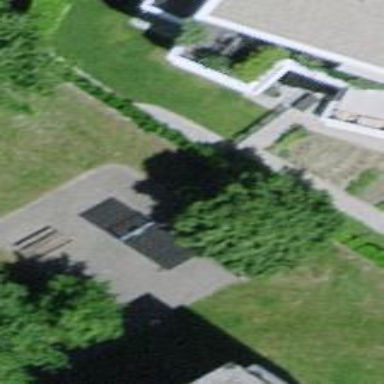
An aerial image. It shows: Playground area for leisure activities on the land.